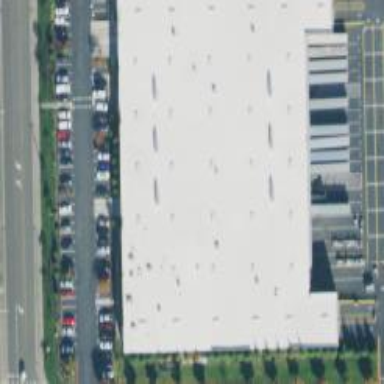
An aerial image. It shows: Warehouse.